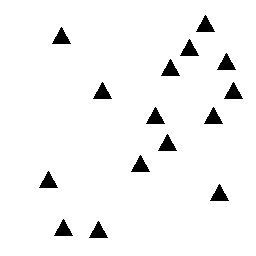
Squares: 0
Triangles: 15
Stars: 0
Total shapes: 15